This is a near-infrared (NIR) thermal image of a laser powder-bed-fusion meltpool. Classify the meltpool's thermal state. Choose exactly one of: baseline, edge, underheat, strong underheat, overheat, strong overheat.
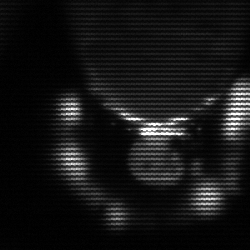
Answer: edge